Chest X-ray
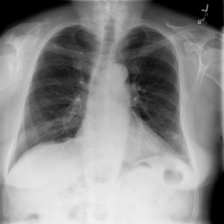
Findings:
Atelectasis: negative
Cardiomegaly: negative
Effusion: negative
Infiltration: negative
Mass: negative
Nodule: negative
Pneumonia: negative
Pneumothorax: negative
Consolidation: negative
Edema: negative
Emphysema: negative
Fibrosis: negative
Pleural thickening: negative
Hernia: negative